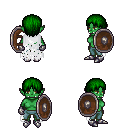
a pixel art fantasy rpg character, female body template, orc, green skin, white tattered cape, teal pants, green plain hairstyle, metal gloves, metal boots, shield, four views (front, back, left, right), 2x2 character sprite sheet, small pixel art, hard edges, no anti-aliasing